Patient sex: M
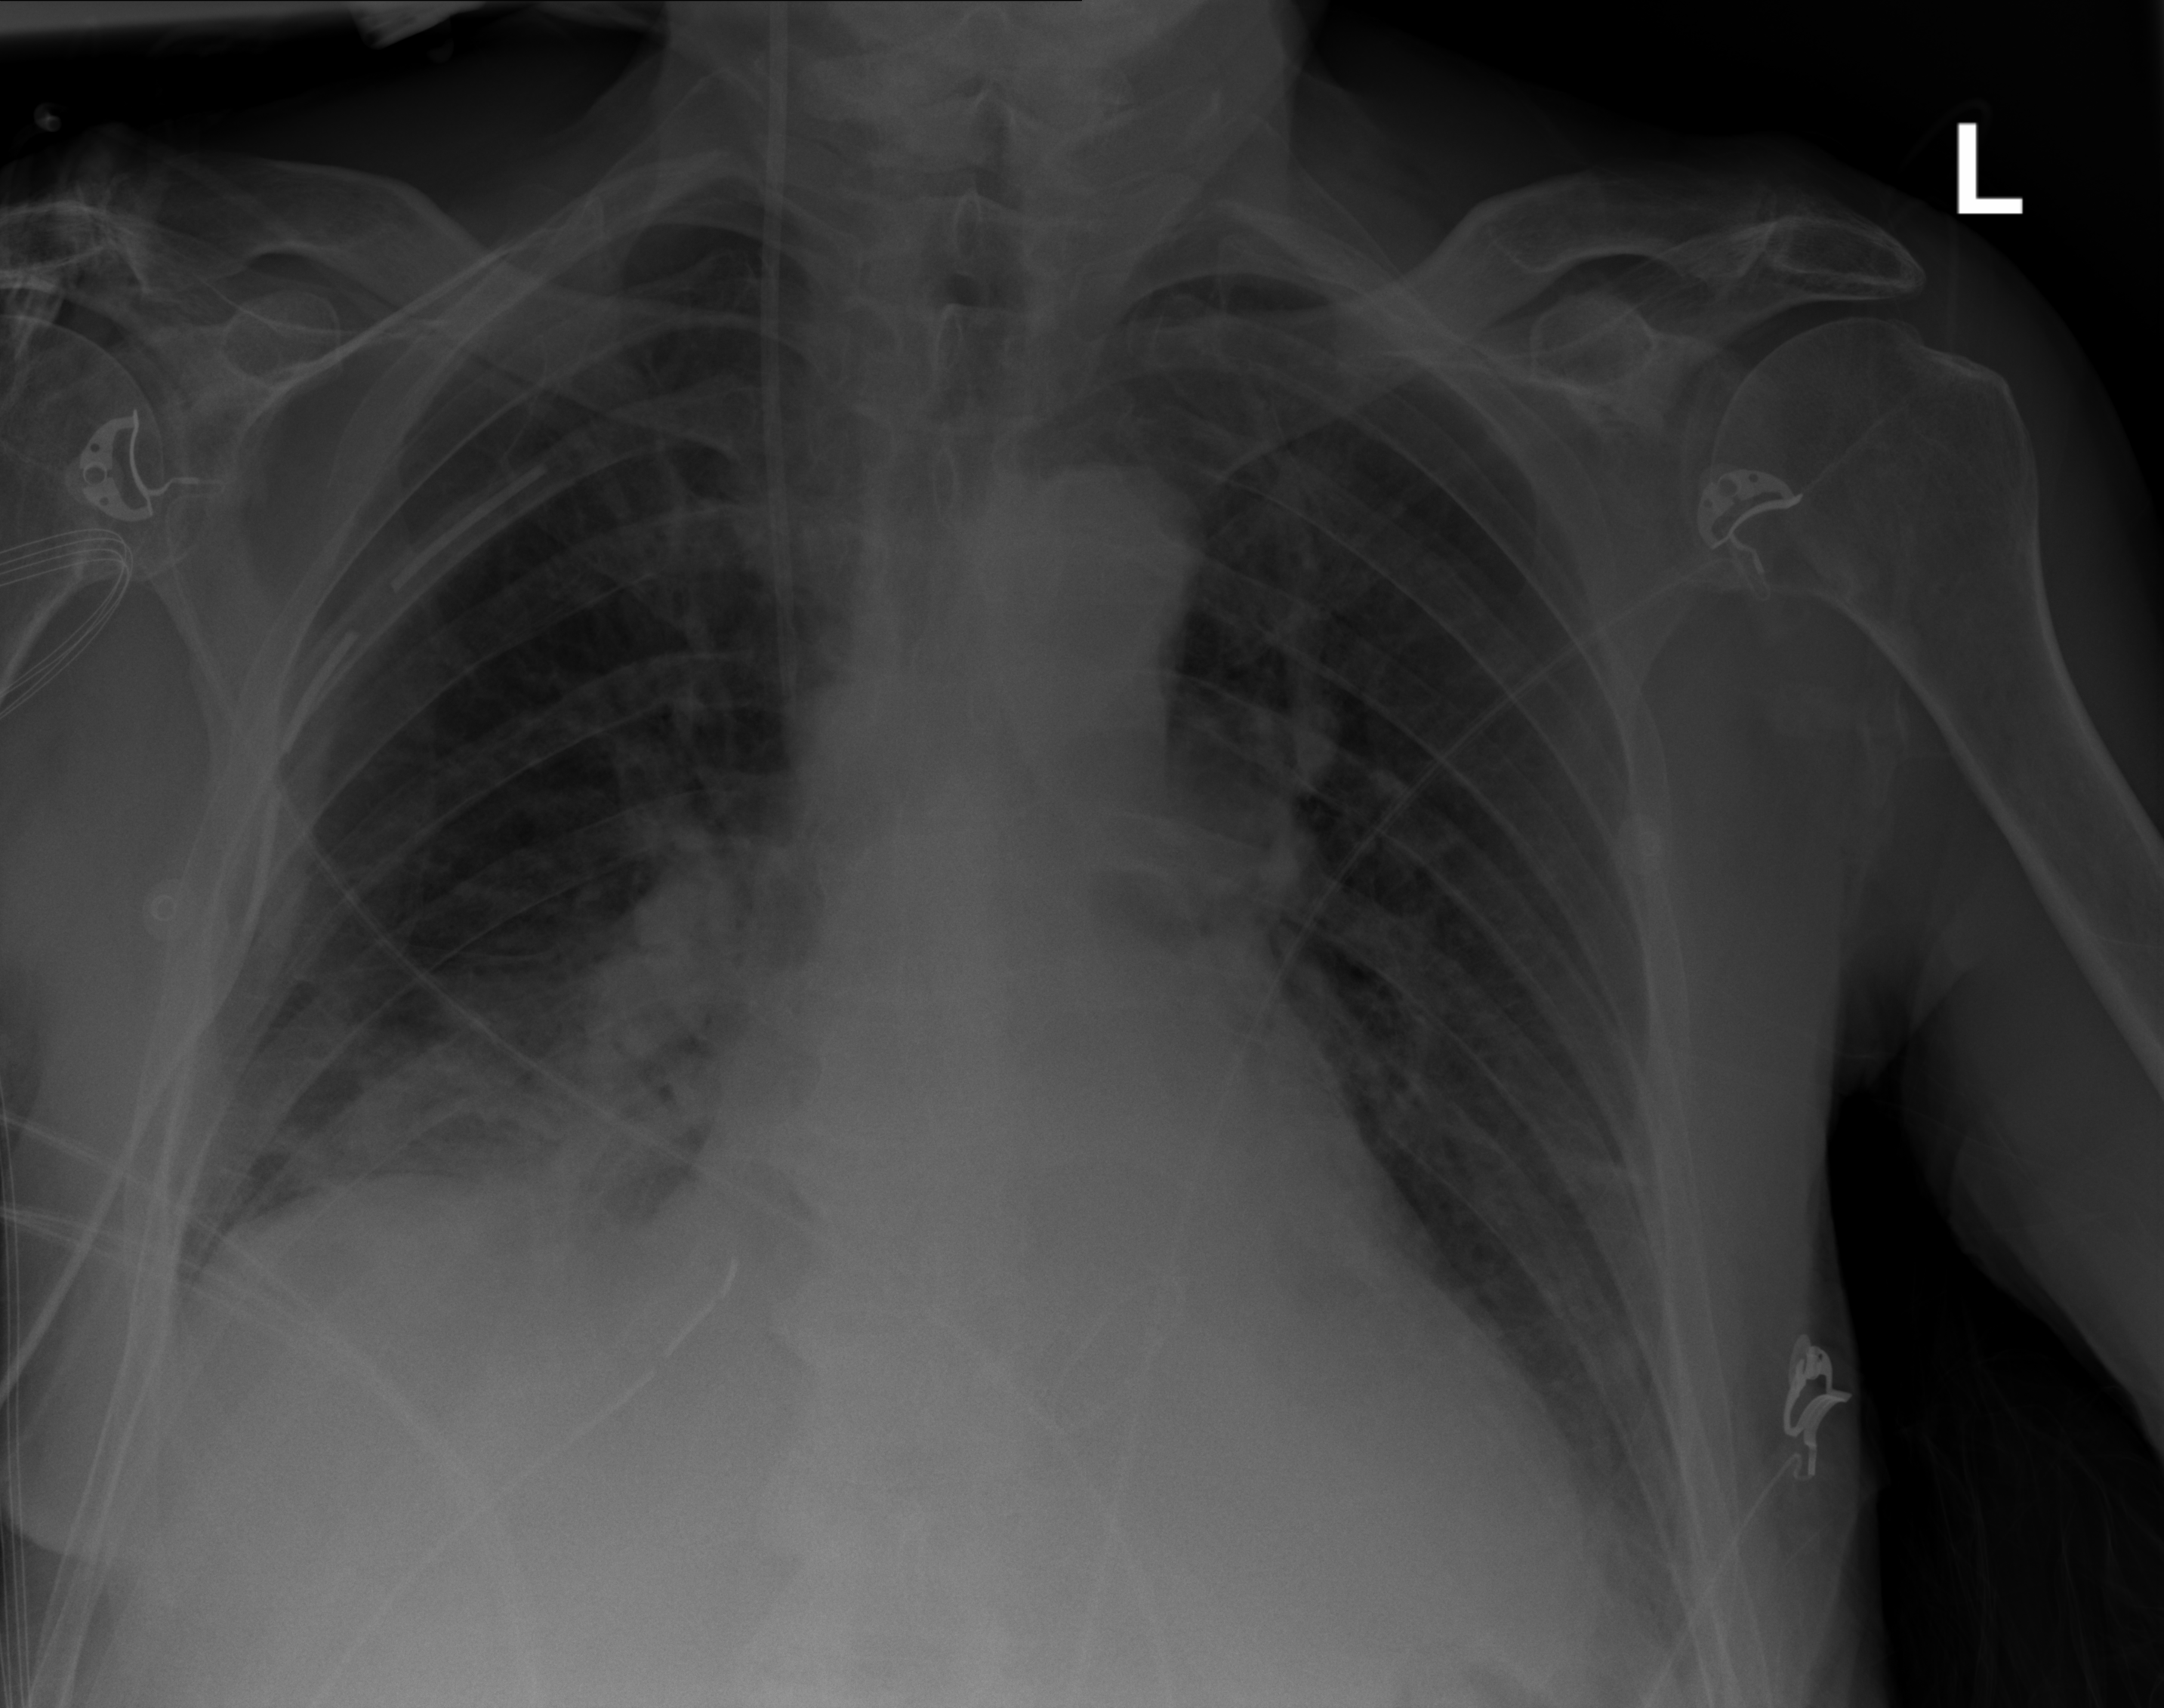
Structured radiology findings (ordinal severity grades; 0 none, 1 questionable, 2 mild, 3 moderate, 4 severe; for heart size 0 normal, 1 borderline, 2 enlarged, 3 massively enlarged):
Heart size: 2
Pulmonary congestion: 2
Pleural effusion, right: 0
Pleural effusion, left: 2
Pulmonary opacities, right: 2
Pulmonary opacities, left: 0
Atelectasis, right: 2
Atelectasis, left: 2